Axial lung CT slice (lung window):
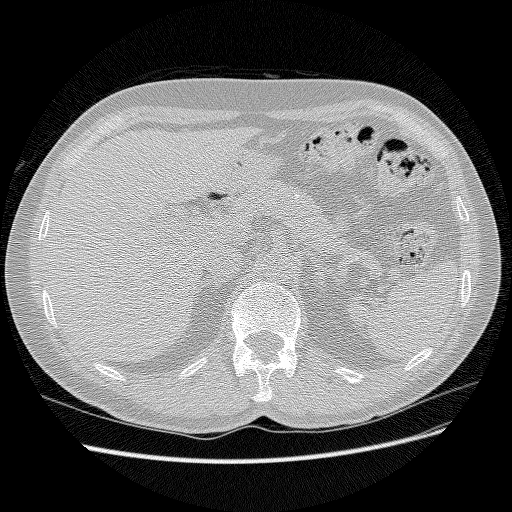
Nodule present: no